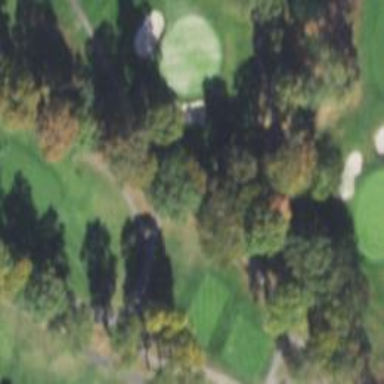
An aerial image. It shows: Golf cartpath that is also road path.